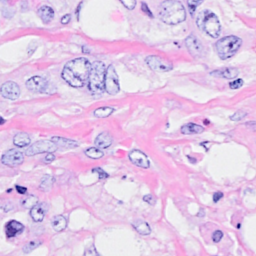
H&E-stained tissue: Breast